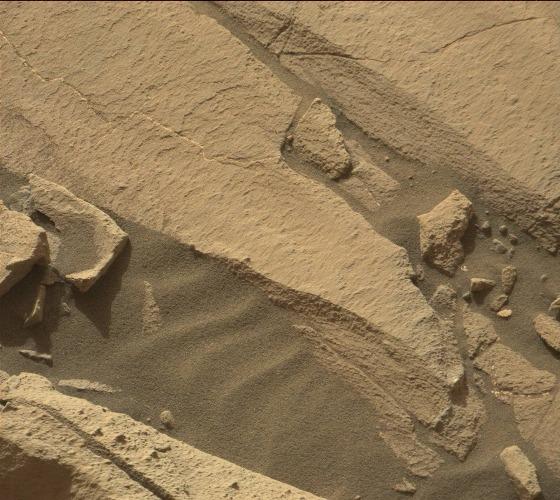
Terrain classes present: Bedrock, Gravel / Sand / Soil, Rock, Shadow